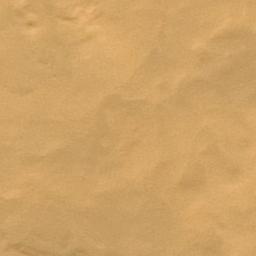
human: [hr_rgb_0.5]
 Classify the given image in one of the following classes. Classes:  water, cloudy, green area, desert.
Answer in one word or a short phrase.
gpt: desert